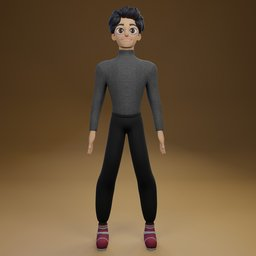
Label: people